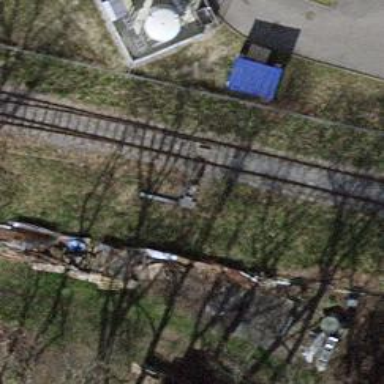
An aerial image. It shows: Rail spur service.